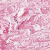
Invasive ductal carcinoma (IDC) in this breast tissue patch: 0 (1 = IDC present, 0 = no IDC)